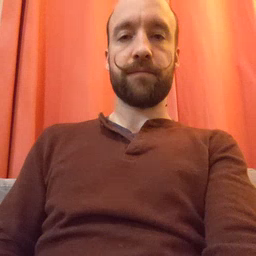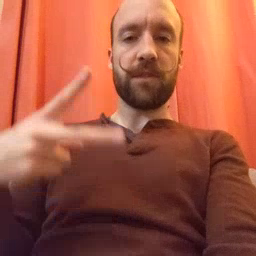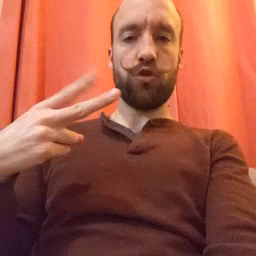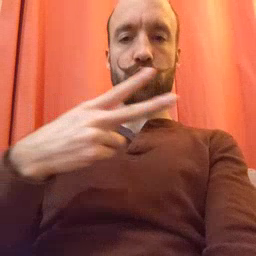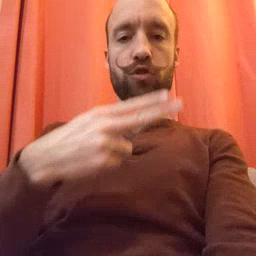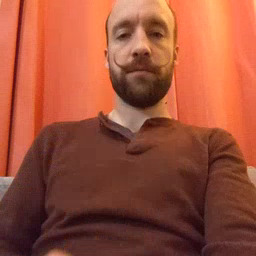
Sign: scissors